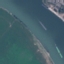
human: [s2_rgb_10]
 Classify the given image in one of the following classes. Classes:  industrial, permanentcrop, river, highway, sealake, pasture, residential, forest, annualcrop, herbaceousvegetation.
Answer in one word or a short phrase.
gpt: River